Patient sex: F
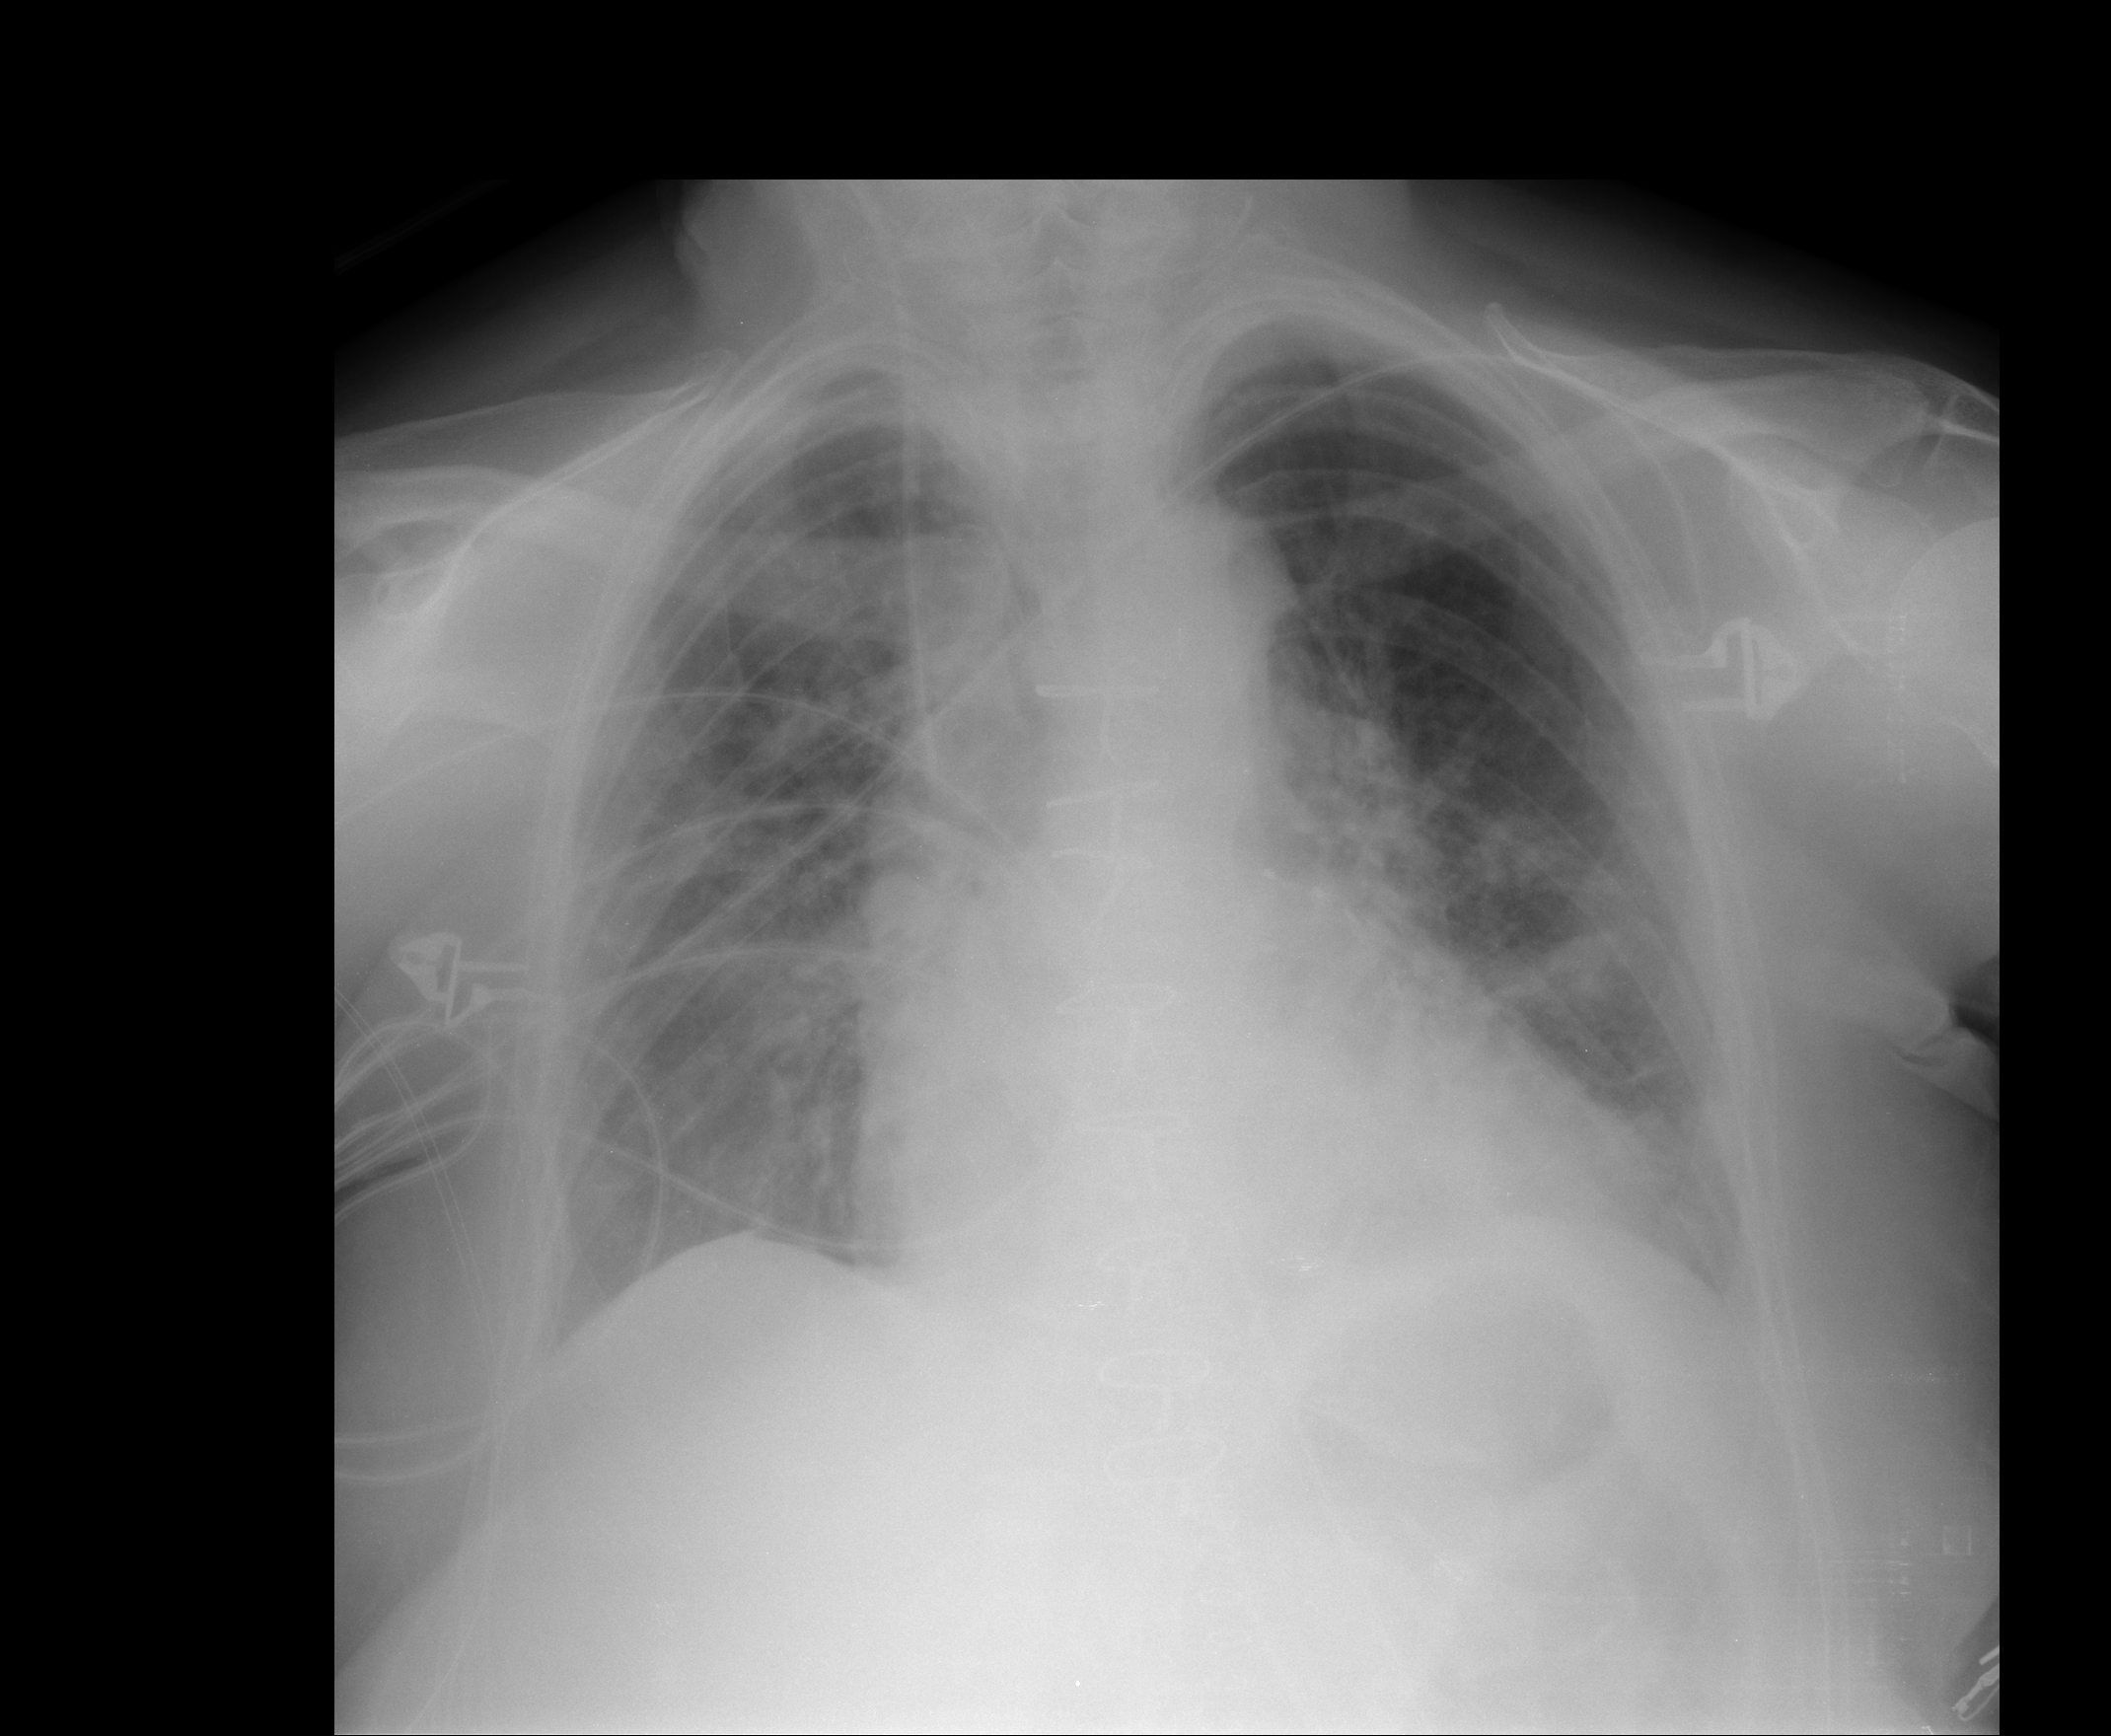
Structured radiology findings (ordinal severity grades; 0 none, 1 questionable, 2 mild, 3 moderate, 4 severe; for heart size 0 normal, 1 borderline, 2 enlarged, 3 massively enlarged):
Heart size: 1
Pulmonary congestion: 2
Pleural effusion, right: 0
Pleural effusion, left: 1
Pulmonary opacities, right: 3
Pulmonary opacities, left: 2
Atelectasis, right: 2
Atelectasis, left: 2